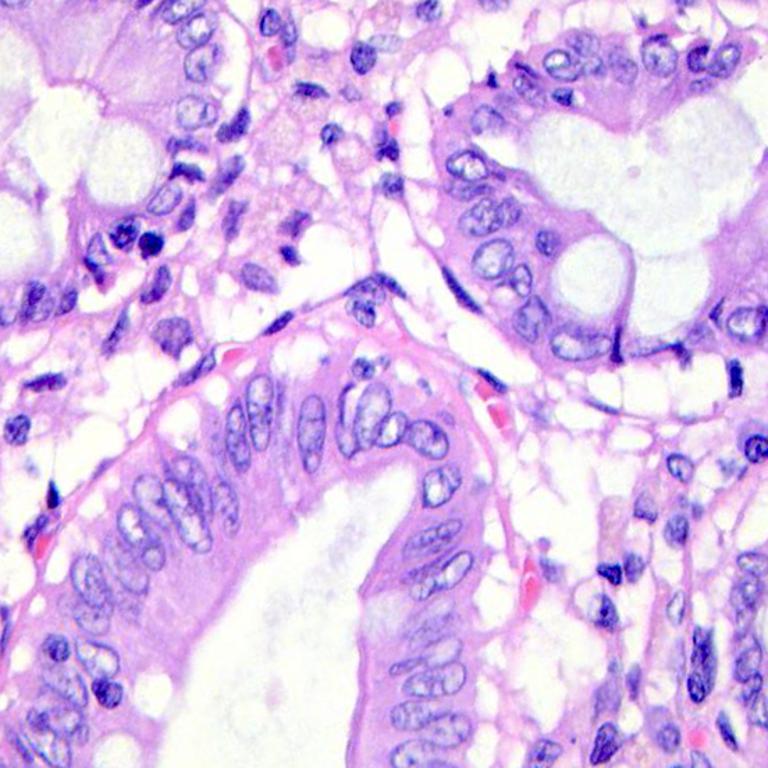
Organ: colon
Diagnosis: benign